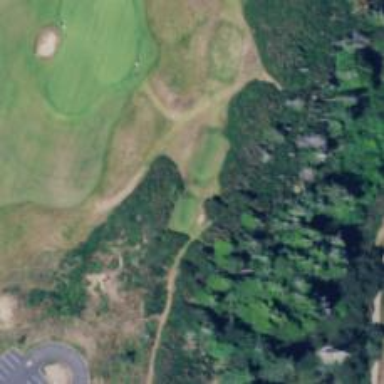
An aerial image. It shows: Path used for both walking and golf.